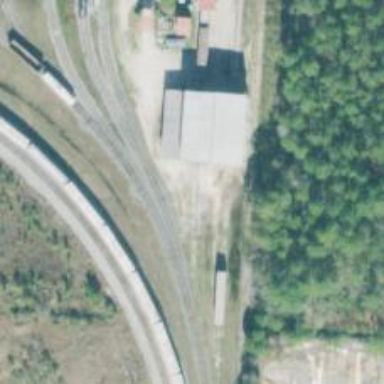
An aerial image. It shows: Railway spur service.